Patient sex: M
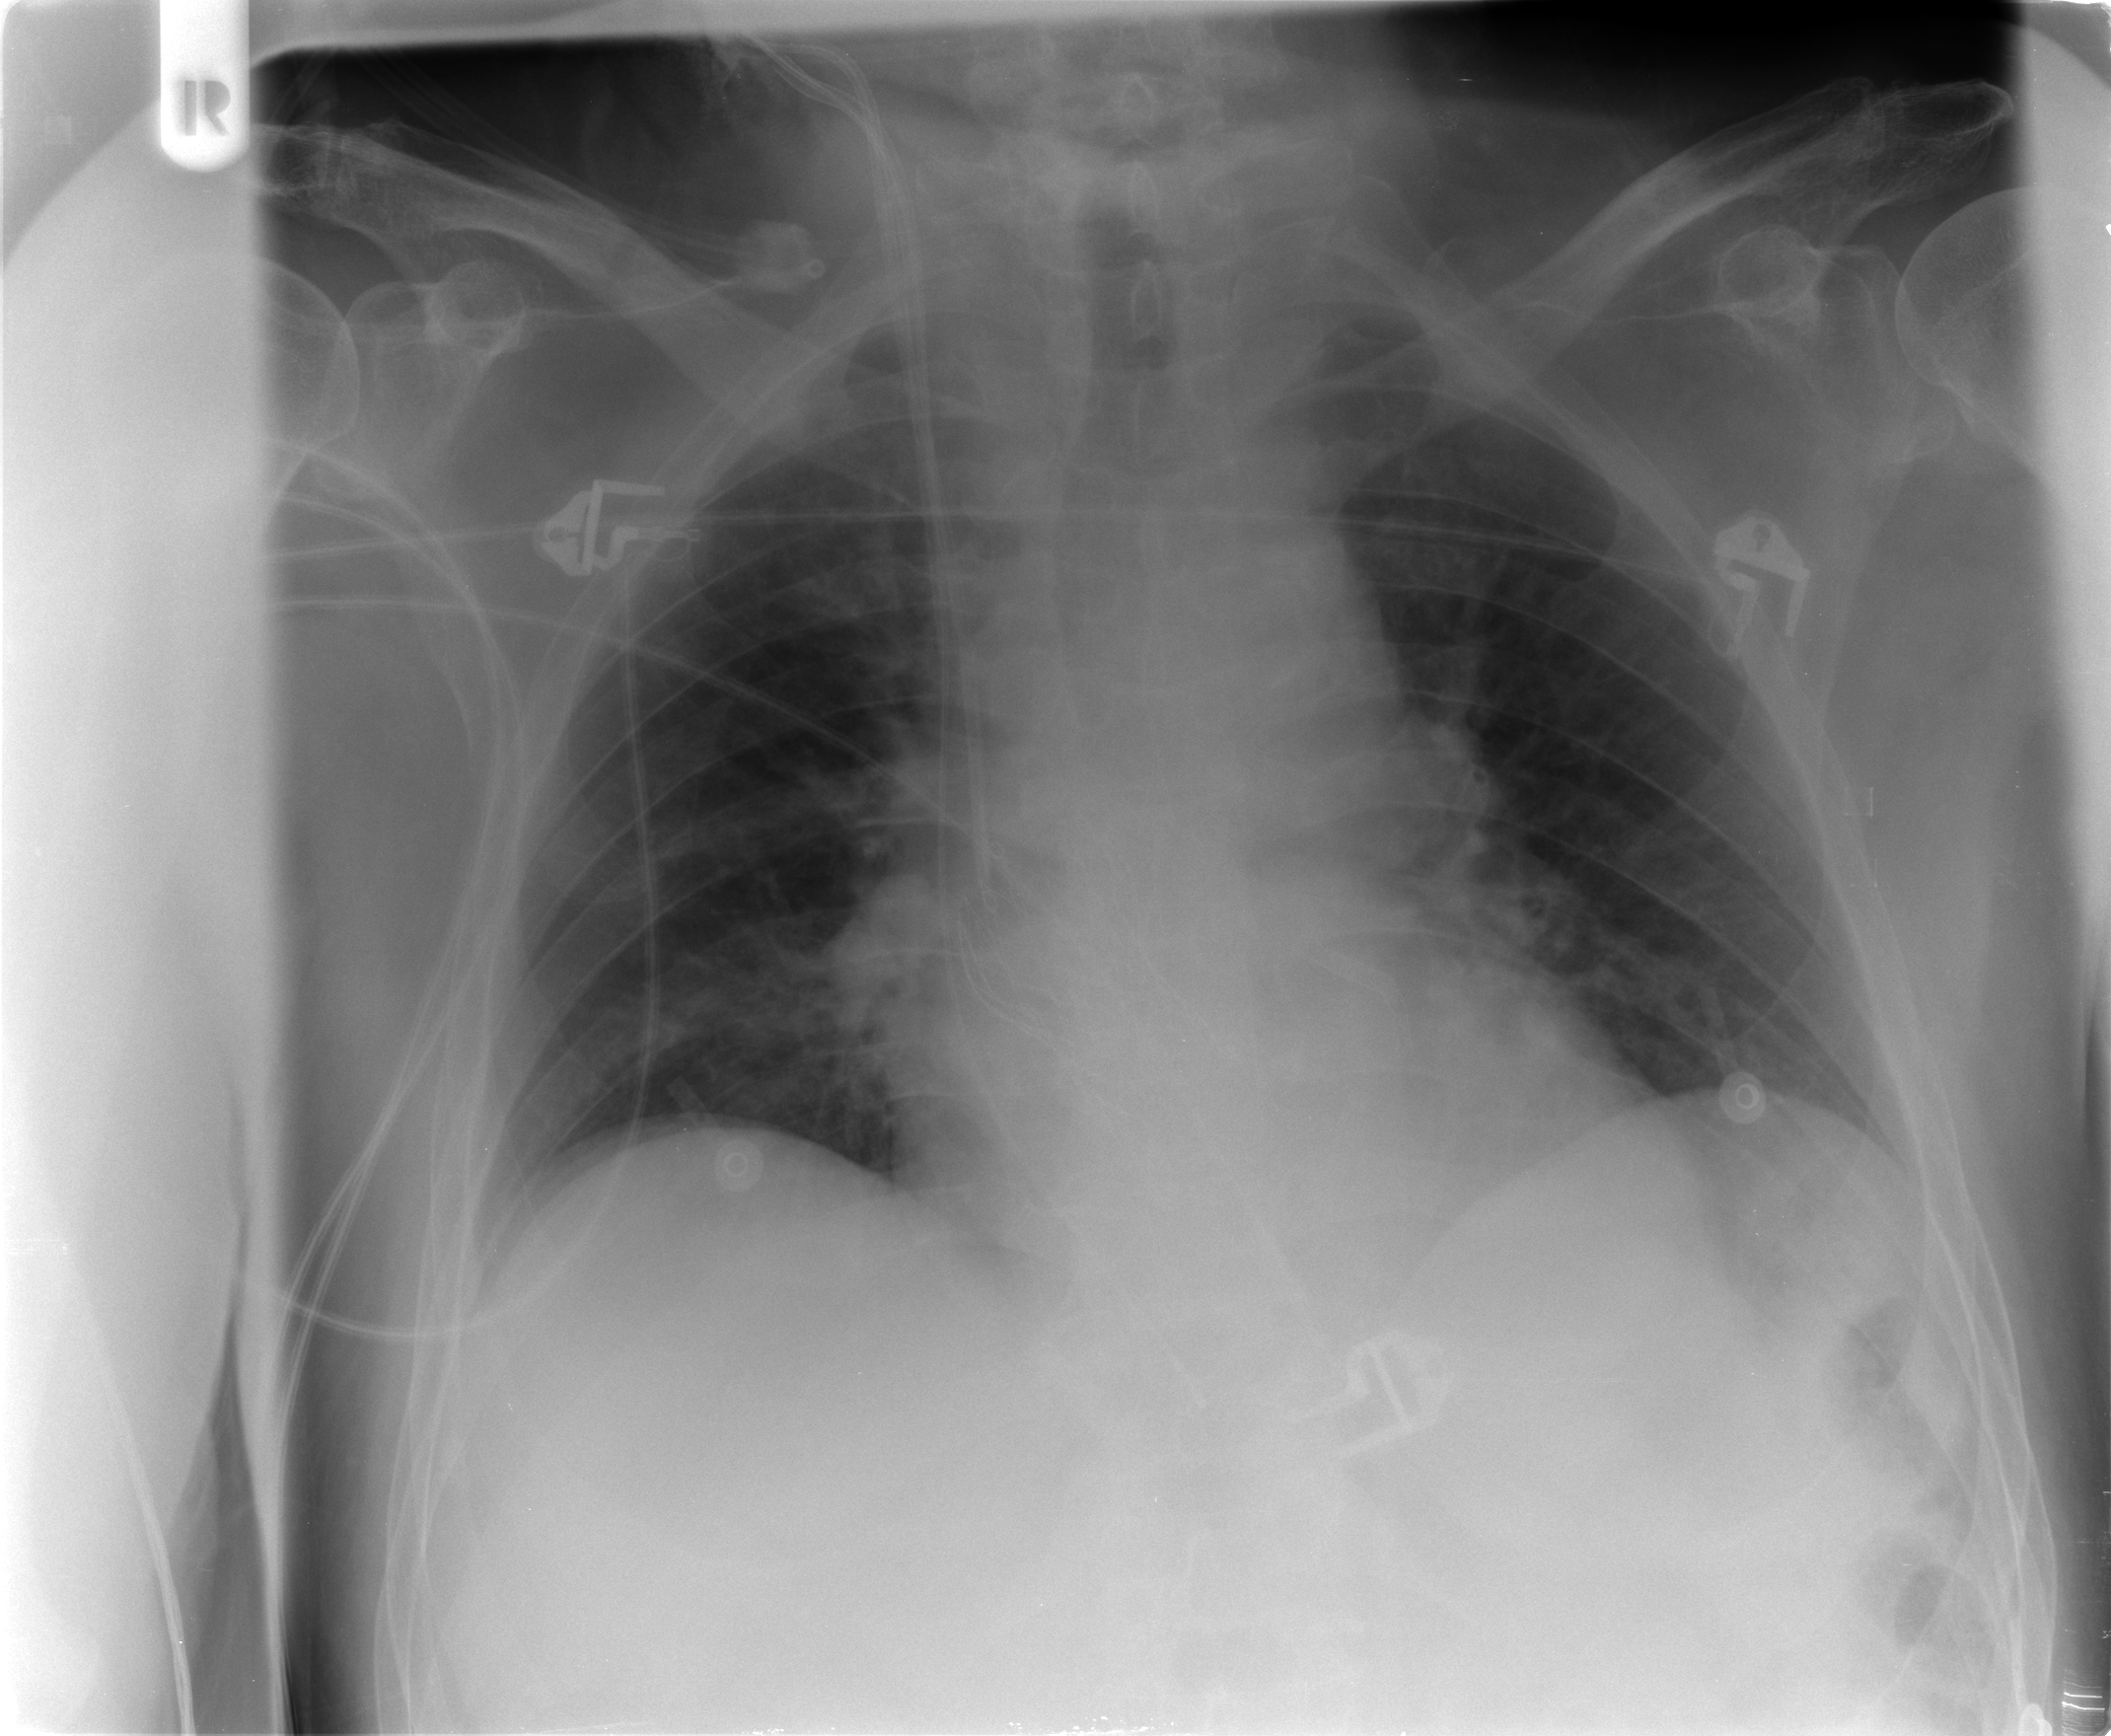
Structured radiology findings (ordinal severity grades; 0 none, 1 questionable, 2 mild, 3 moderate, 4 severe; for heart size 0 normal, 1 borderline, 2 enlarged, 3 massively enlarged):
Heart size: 1
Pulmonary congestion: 2
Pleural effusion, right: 0
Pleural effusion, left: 0
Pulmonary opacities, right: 0
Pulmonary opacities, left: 0
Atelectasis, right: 2
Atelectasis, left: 2